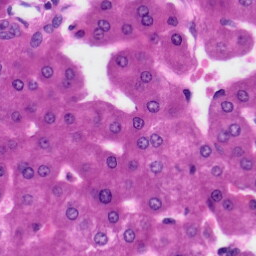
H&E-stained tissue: Liver